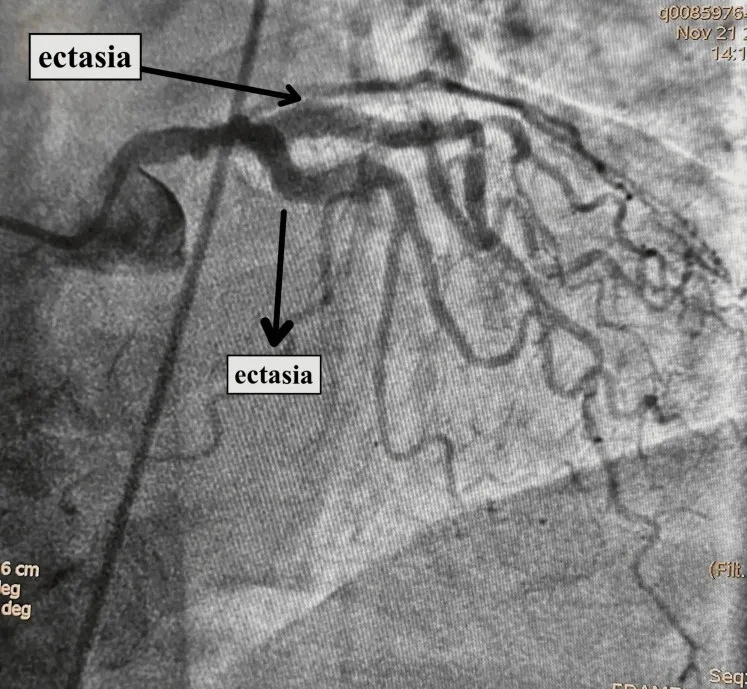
Angiography showing ectasia in the LAD as well as the circumflex coronary artery. . LAD: Left anterior descending artery.
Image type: radiology (x_ray)